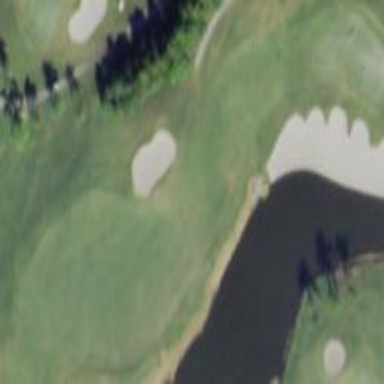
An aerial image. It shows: Golf fairway surrounded by grass.